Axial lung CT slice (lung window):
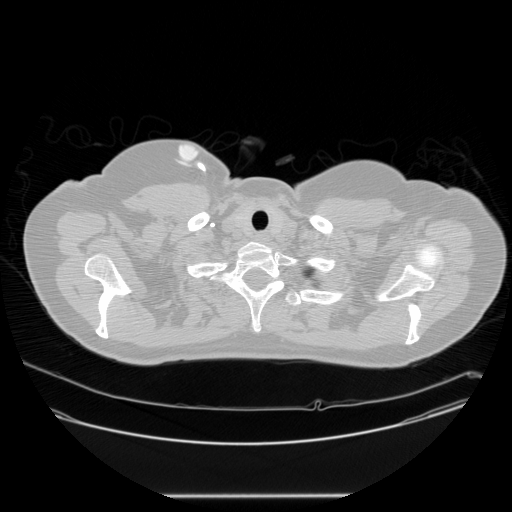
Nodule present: no